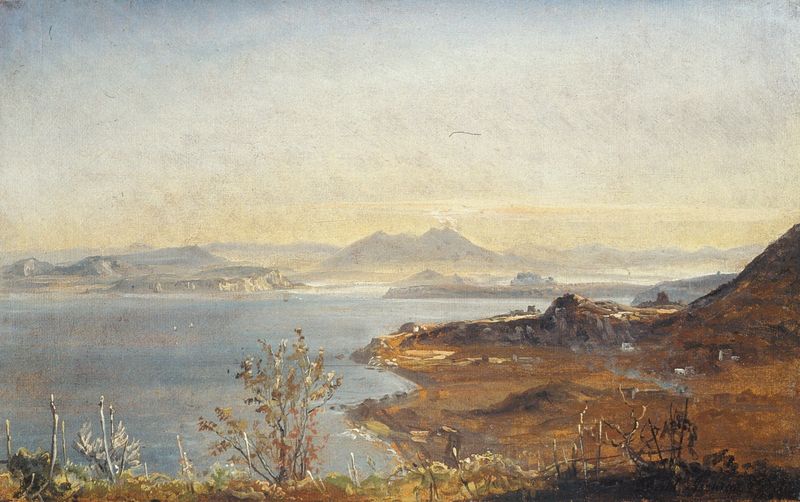
Titel: Blick von Ischia nach Miseno
Künstler: Johan Christian Clausen Dahl
Standort: Bergen
Institution: Sammlung nicht angegeben
Schlagwörter: baum, berg, blau, blätter, felsen, feuer, gemälde, himmel, meer, wasser, wolken, bäume, gelb, grün, landschaft, ocker, sand, see, stadt, ufer, äste, abend, braun, grau, hell, licht, orange, pastell, weiss, ausblick, blick, eis, gras, schnee, wiese, zaun, beige, steine, öl, ast, feld, ferne, horizont, häuser, hügel, natur, strauch, weite, zweige, busch, büsche, gewässer, rauch, sonne, sträucher, wiesen, boden, insel, pflanzen, aussicht, gischt, küste, strand, berge, fels, gebirge, gipfel, hang, hitze, dorf, dunst, nebel, landschaftsmalerei, herbst, wolkenlos, zäune, idylle, brandung, bucht, burg, vulkan, zweig, stöcke, gestrüpp, inseln, mittelmeer, rottmann, pastorale, küstenlinie, unschärfe, stöcker, meerenge, fles, seee, blick in die ferne, meerzunge, 1750